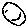
Label: smiley face